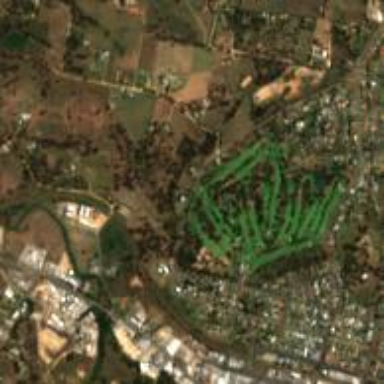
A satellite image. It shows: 18-hole golf course situated within leisure land.